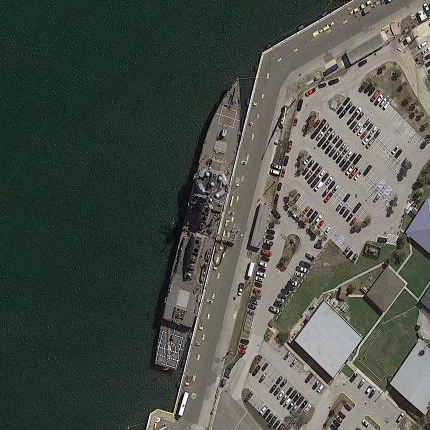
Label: destroyer